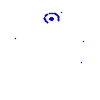
Particle: proton